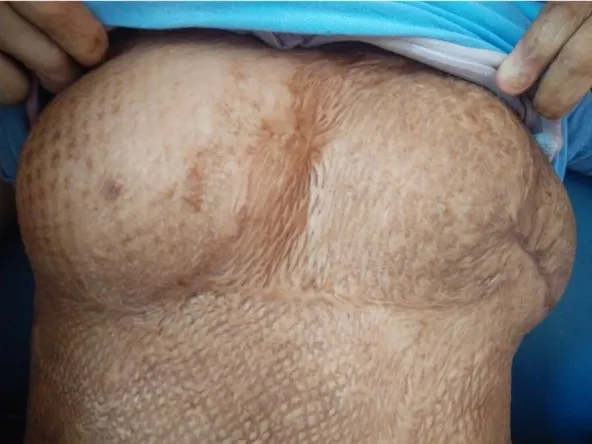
Postnatal Day 6: Breasts.
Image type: medical_photograph (other_medical_photograph)